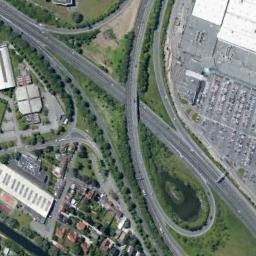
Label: overpass